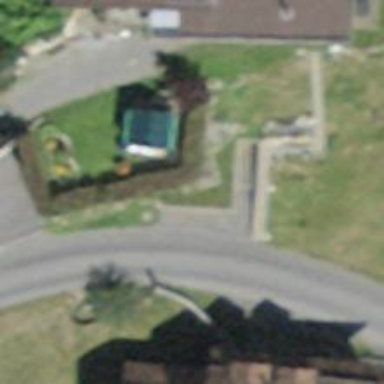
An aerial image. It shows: Retaining wall.